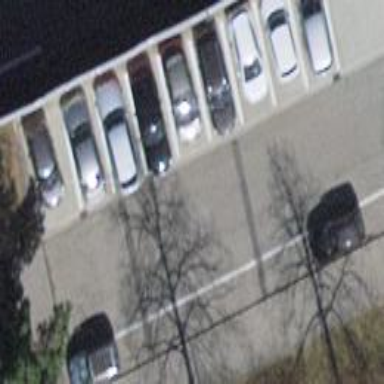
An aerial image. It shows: Street side parking area.